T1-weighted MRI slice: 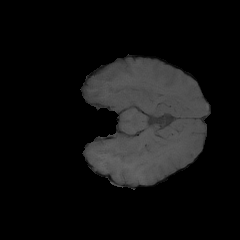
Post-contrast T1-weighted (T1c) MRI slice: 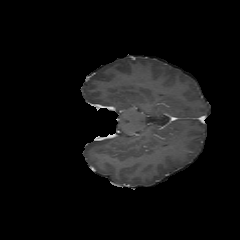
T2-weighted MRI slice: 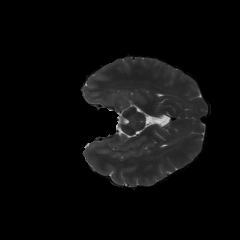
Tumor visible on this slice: no